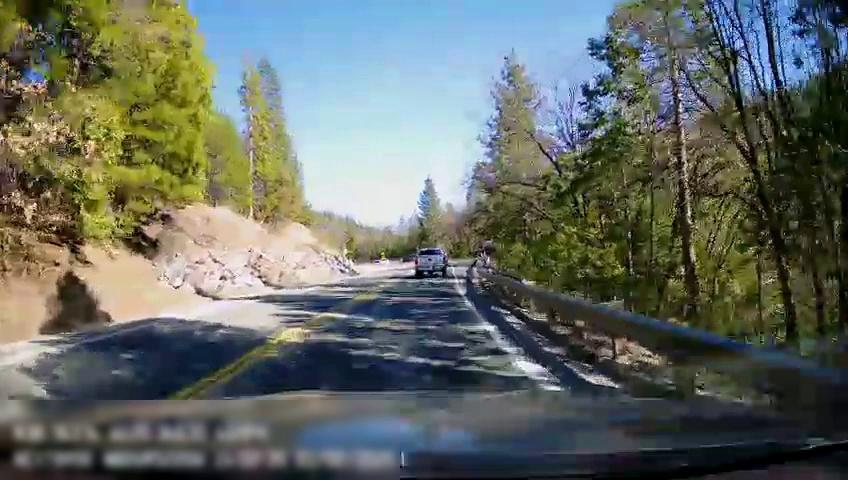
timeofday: Day
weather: Sunny
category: Drivable Space
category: Drivable Space
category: Vehicles | Truck
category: Lanes | Opposite Lane
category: Lanes | Current Lane
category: Lanes | Opposite Lane
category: Lanes | Current Lane